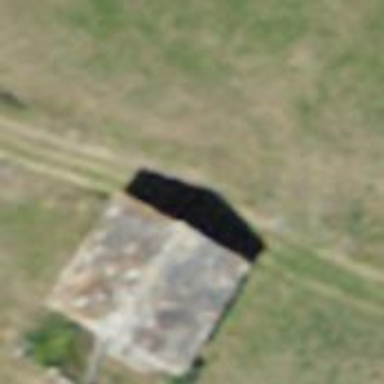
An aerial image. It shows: Farm building.